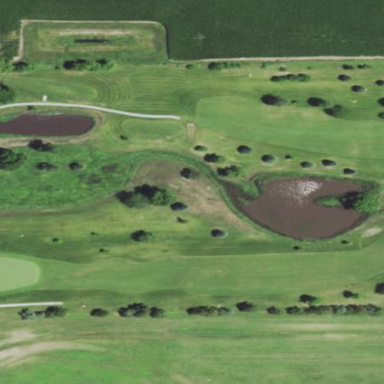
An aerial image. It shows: Rough area on grassy golf course.